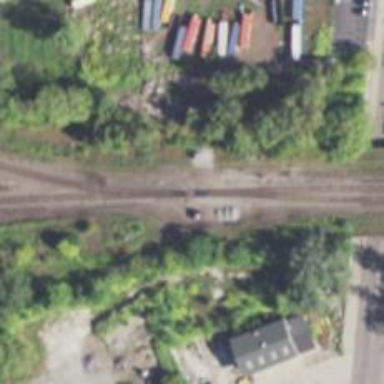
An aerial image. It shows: Junction on the railway.